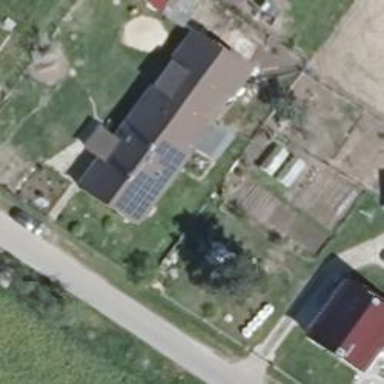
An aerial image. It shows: Building with gabled roof. The roof orientation is along the building's structure.